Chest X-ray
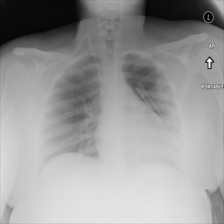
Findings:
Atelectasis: negative
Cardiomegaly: negative
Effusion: negative
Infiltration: negative
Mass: negative
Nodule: negative
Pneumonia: negative
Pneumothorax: negative
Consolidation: negative
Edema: negative
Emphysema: negative
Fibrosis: negative
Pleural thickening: negative
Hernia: negative